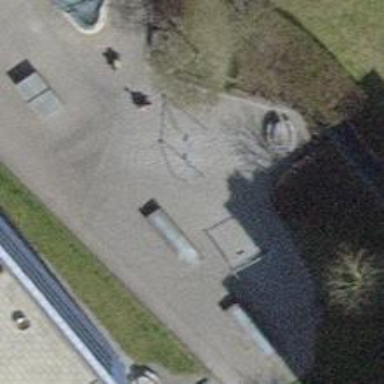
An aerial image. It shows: Playground area for leisure activities on the land.